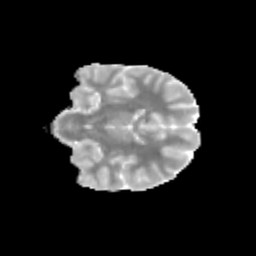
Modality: MD
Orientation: coronal
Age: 13
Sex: male
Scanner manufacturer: siemens
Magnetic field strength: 3 T
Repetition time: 3.8 s
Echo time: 0.07 s